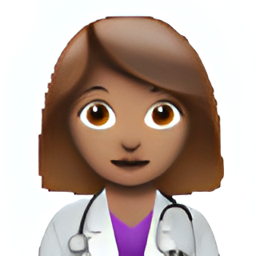
Name: female health worker type 4
Emoji: 👩🏽‍⚕️
Group: People & Body
Sub-group: person-role